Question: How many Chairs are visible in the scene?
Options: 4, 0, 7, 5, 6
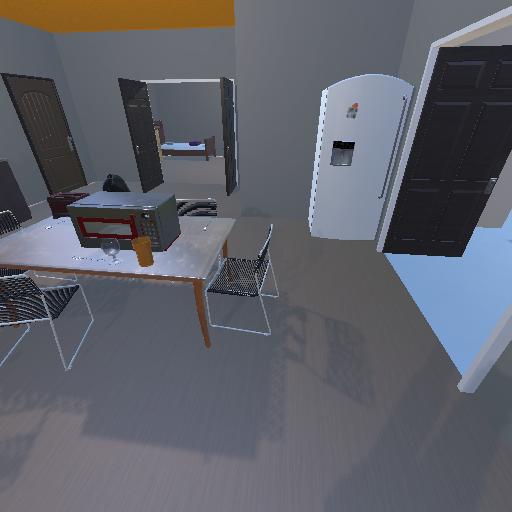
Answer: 4